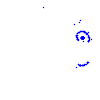
Particle: proton